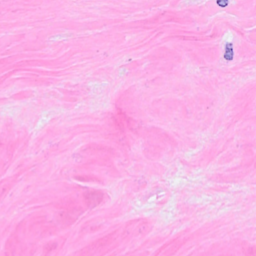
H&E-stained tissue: Breast